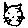
Label: cat